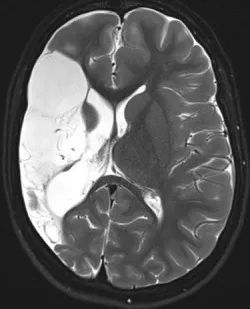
Magnetic resonance imaging (MRI) of the patient. (B) Normal MRI of the patient 6 months after surgery showing the malacic transformed medial infarct on the right side with no evidence of hemorrhage, infarction, or liquor circulatory disturbances.
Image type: radiology (mri)